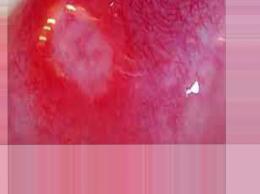
Condition: Mouth Ulcer